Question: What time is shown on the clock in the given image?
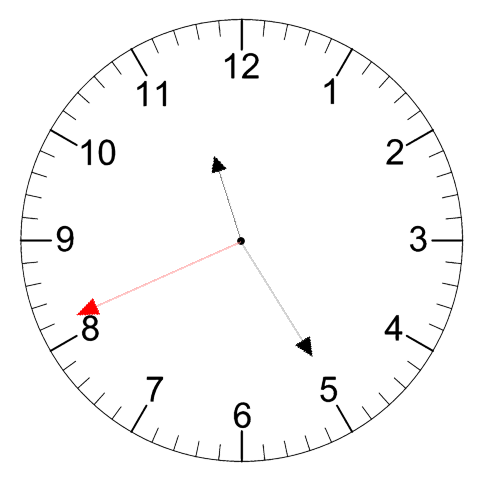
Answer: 11:24:41